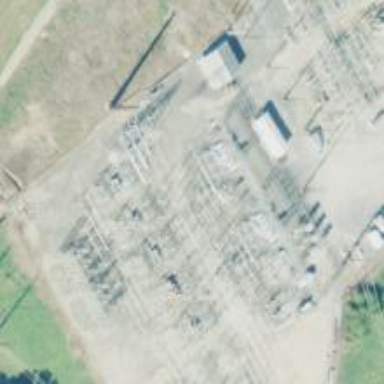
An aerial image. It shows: Switch for power supply.